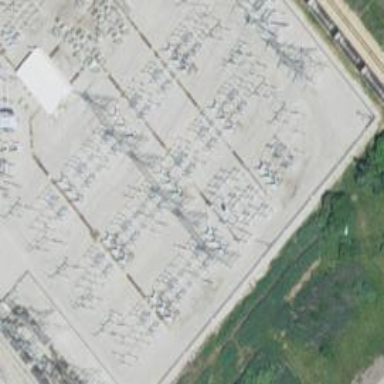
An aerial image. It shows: Switch used for power control.